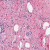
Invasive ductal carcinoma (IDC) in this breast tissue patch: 1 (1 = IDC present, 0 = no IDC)